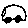
Label: car